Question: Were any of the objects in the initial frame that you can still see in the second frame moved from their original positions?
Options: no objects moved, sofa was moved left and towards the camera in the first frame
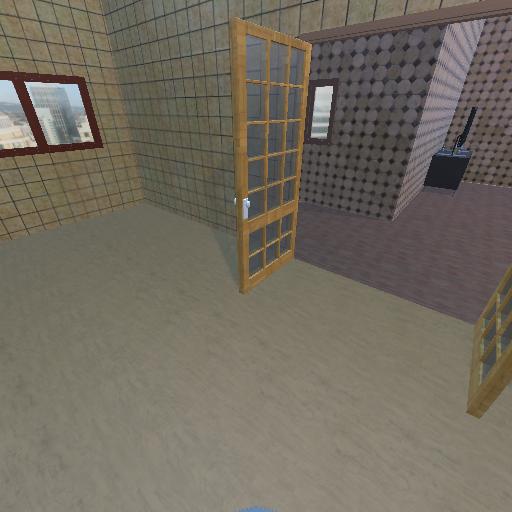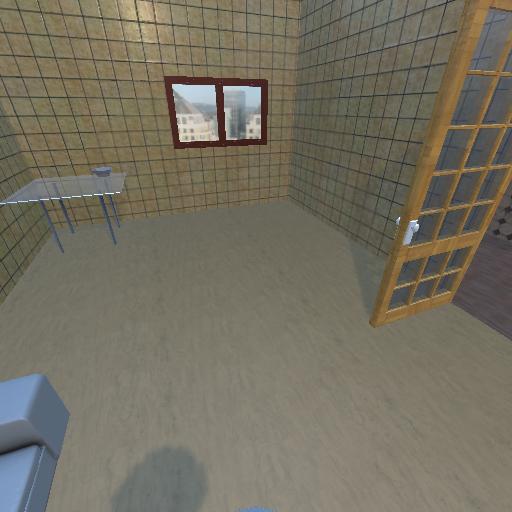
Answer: no objects moved